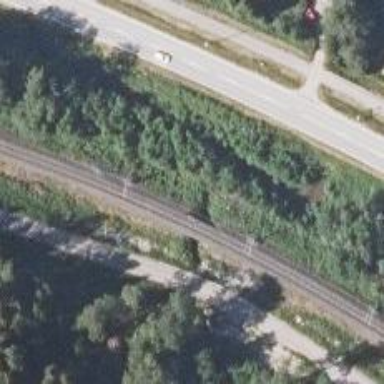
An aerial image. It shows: Bridge used by trains with continuous electrified contact lines.